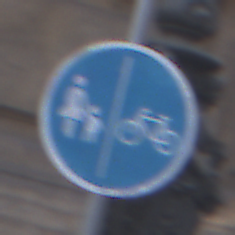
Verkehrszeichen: GetrennterRadUndGehwegRadwegRechts
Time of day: SunriseSunset
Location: Outdoor (Urban)
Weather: PartlyCloudy
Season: NotSpecified
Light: Natural